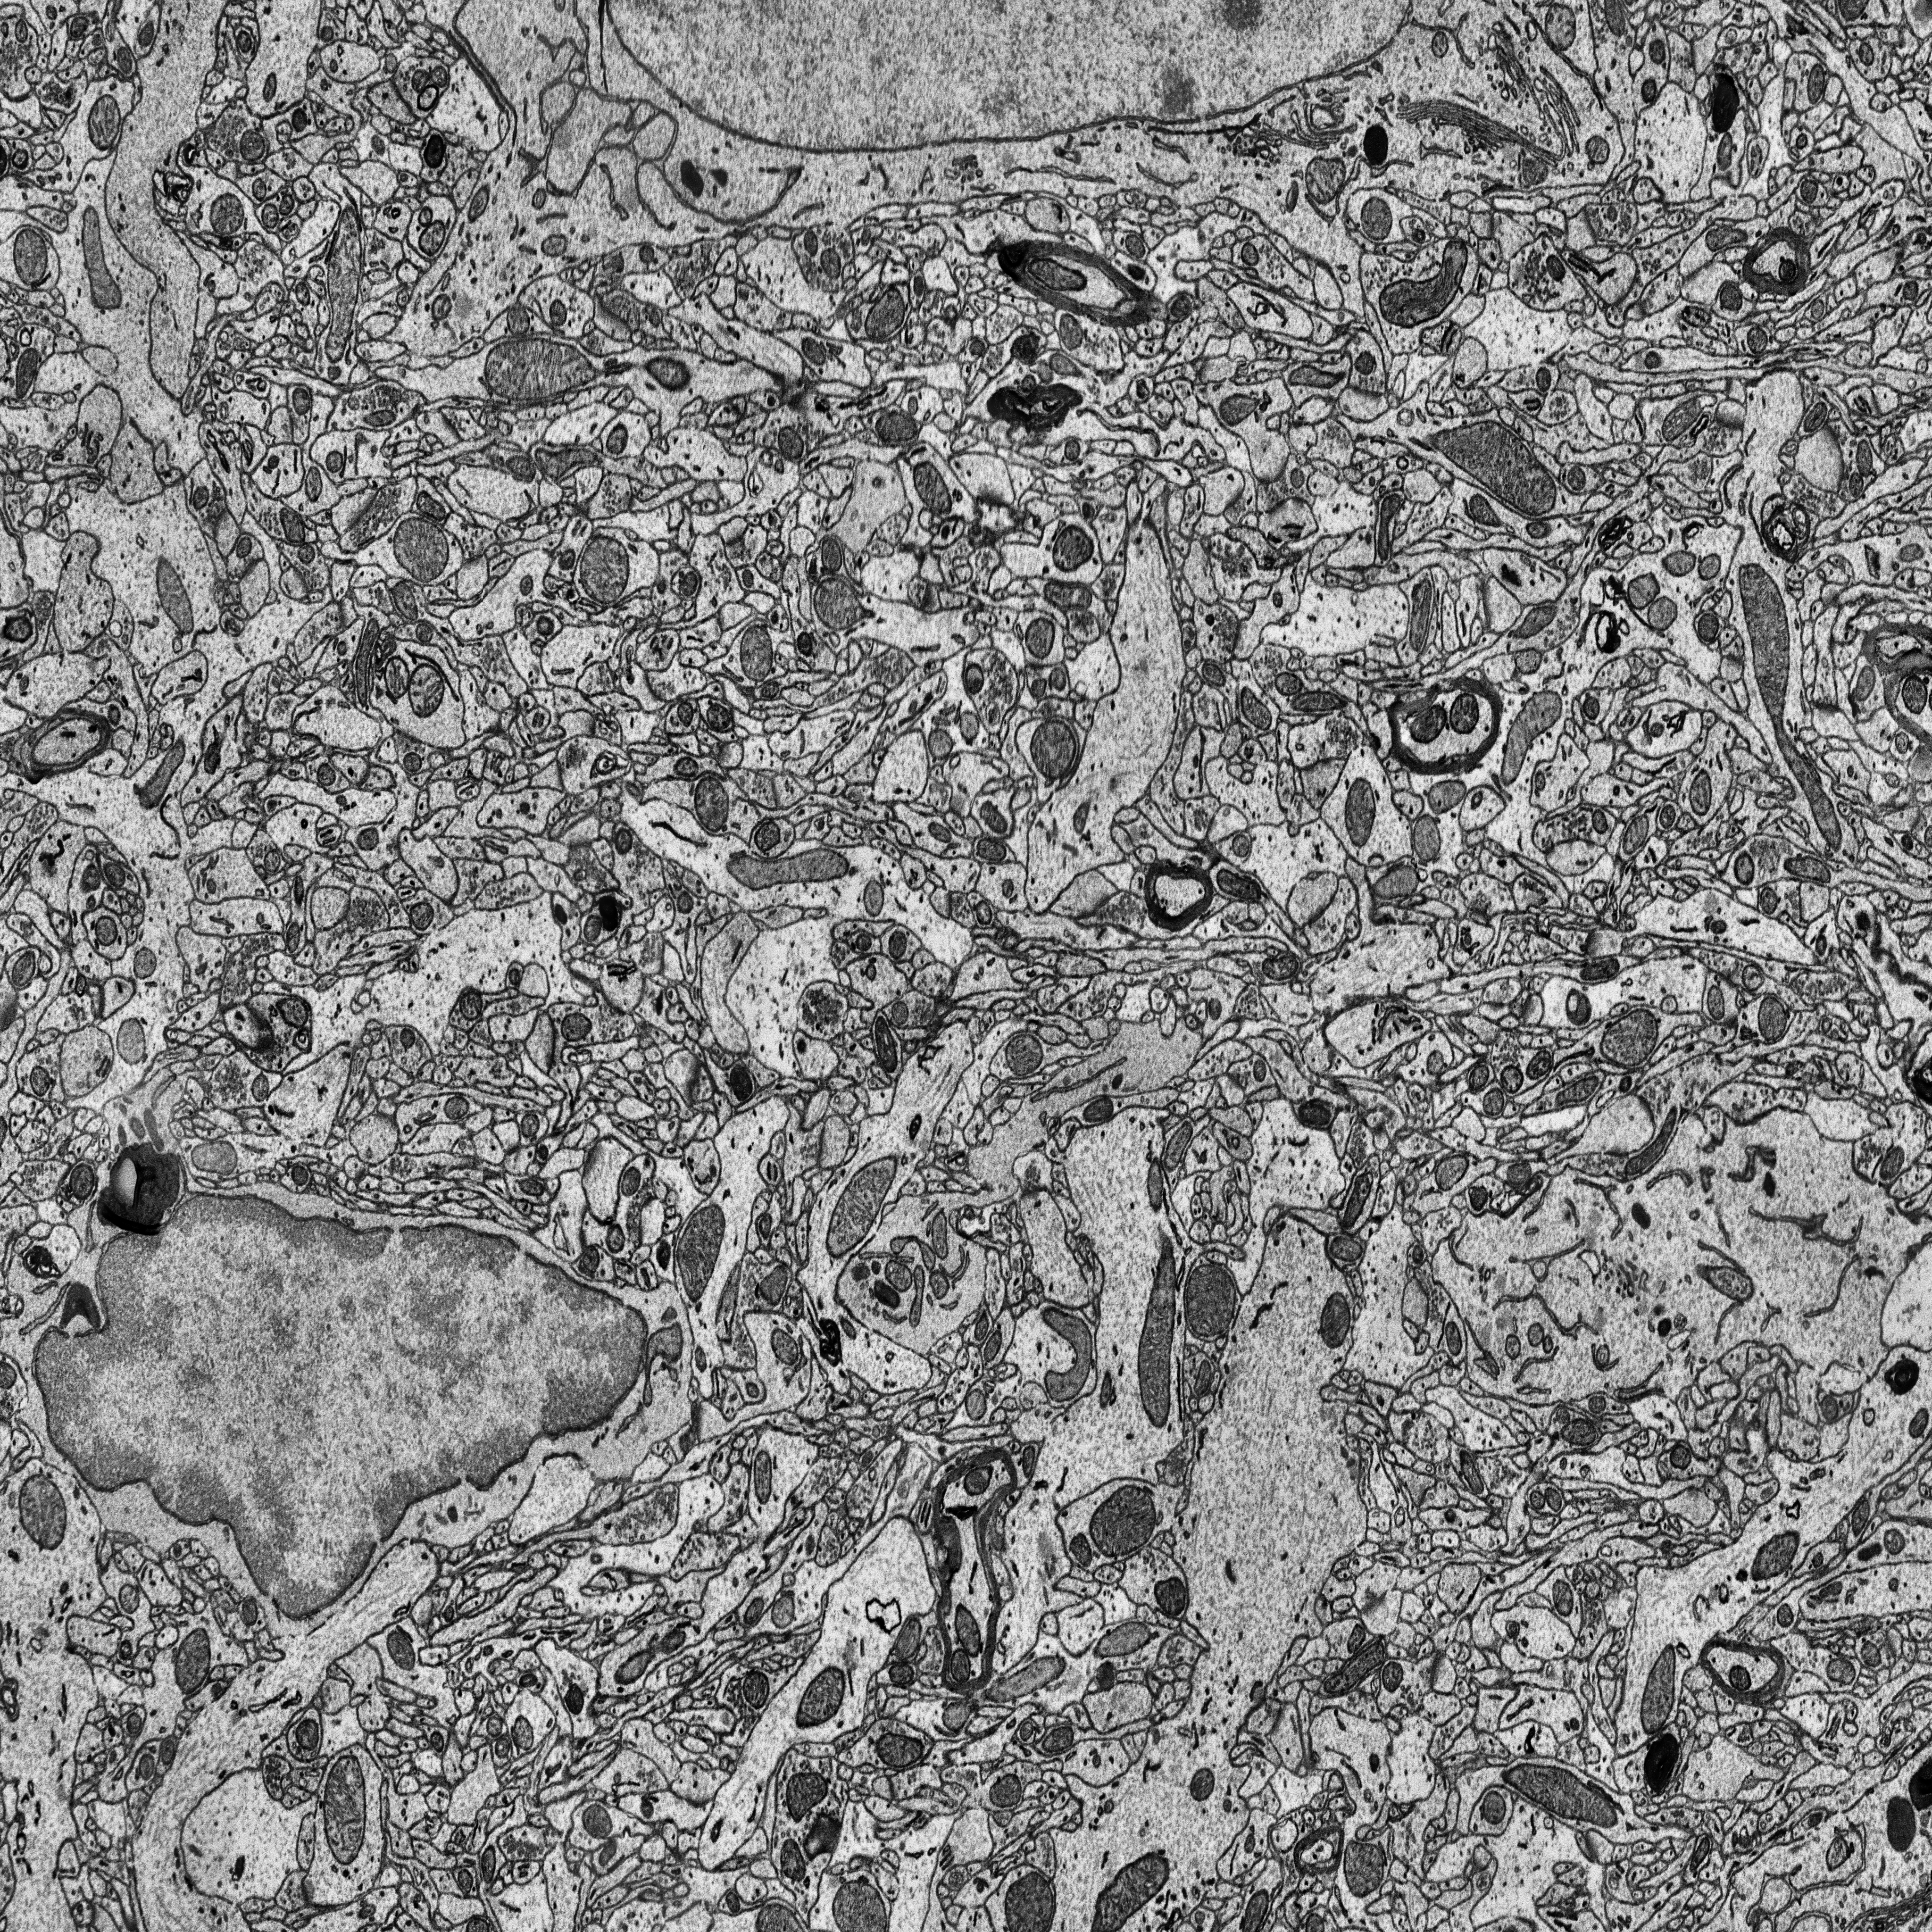
Electron microscopy slice of rat cortex tissue
Slice depth (z): 54
Mitochondria instances in slice: 408